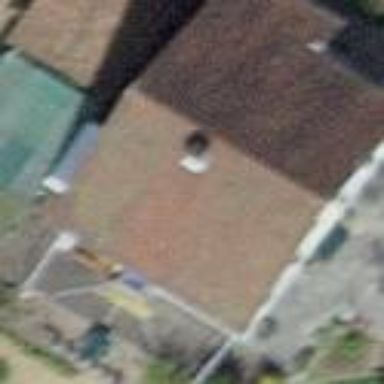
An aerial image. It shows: Simple and straightforward house.